Question: I need to make a rectangle data class and an executable program to test it.

This is the full problem that I am dealing with:
In the executable's main function:
- prompt the user to enter the length and width of a rectangle.- create a new Rectangle instance with the dimensions entered by the
user.- to verify the above step, print both dimensions using their
respective "getter" methods.- test the area() method by printing the rectangle area, accurate to two
decimal places.- test the perimeter() method by printing the rectangle perimeter,
accurate to two decimal places.- change the length to 22.345 and change the width to 15.789.- test the area() and perimeter() methods again. You should get the
results shown in the sample output.*
My question is,
If anyone wants to provide tips on the rest of it, please do. This is what I have for the rectangle class:
'''
class Rectangle:
def __init__(self, length, width):
self.__length = length
self.__width = width
def set_length(self, length):
self.__length = length
def set_width(self, model):
self.__width = width
def get_length(self):
return self.__length
def get_width(self):
return self.__width
def get_area(self):
return self.__getwidth() * self.getlength()
def get_perimeter(self):
return self.__getwidth() * 2 + getlength() * 2
'''
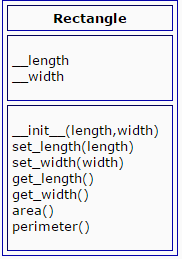
Answer: With a few corrections to typos, you can put the class definition right inside your main program:
'''
class Rectangle:
def __init__(self, length, width): # this initializes the object with the given parameters
self.__length = length # assign length
self.__width = width # assign width
def set_length(self, length): # this method allows us pass the Rectangle object a value and set the object's length to the given value
self.__length = length # assign length
def set_width(self, width): # had 'model' here # same thing, for width
self.__width = width # assign width
def get_length(self): # this method does one thing...
return self.__length # return the Rectangle object's length
def get_width(self): # and same for width
return self.__width
def get_area(self): # this actually does something: multiplies width by height and returns that value
return self.get_width() * self.get_length() # underscores were wrong
def get_perimeter(self): # similarly, this adds double the length to double the width and returns that value
return self.get_width() * 2 + self.get_length() * 2 # underscores were wrong, missing self
def main(): # our main program, which will test our Rectangle class
length = float(input('Length? ')) # request a length and turn that string into a float
width = float(input('Width? ')) # request a width and turn that string into a float
rectangle = Rectangle(length, width) # create a new Rectangle object with the given length and width
print(rectangle.get_length(), rectangle.get_width()) # print the object's length and width, using the getters
print(round(rectangle.get_area(), 2)) # round the area to 2 places and print it
print(round(rectangle.get_perimeter(), 2)) # round the perimeter to 2 places and print it
rectangle.set_length(22.345) # calls the Rectangle object's length setter and passes it a new value, which will set the object's length to the given value
rectangle.set_width(15.789) # same for width
print(round(rectangle.get_area(), 2)) # print the area again to see the new value
print(round(rectangle.get_perimeter(), 2)) # print the perimeter again to see the new value
main() # call our main method - without this, nothing happens
'''
NB: Getters and setters do not belong in a Python program. A proper Python 'Rectangle' would look like this:
'''
class Rectangle:
def __init__(self, length, width):
self.length = length # no need to mask these by starting the names with _
self.width = width
@property # this lets us call this method without parentheses - it'll look like an ordinary attribute, but it's really calling a method
def area(self):
return self.length * self.width
@property
def perimeter(self):
return 2*(self.length + self.width) # the original has 2 multiplications and 1 addition, while this has 1 multiplication and 1 addition - negligible, but it's good to see this sort of thing once in a while in case you have to optimize something at some point
'''
That would be used as such:
'''
>>> a = Rectangle(3.2,5.1)
>>> a.area
16.32
>>> a.perimeter
16.6
>>> a.length=2
>>> a.area
10.2
>>> a.perimeter
14.2
>>> a.length
2
'''
But look out:
'''
>>> a.area = 3
Traceback (most recent call last):
File "<stdin>", line 1, in <module>
AttributeError: can't set attribute
'''
That makes as much sense as, say, 'rectangle.get_area() = 3' - i.e., none.